Aerial crown-view tile of a tropical tree (Barro Colorado Island, Panama), acquired 20241014:
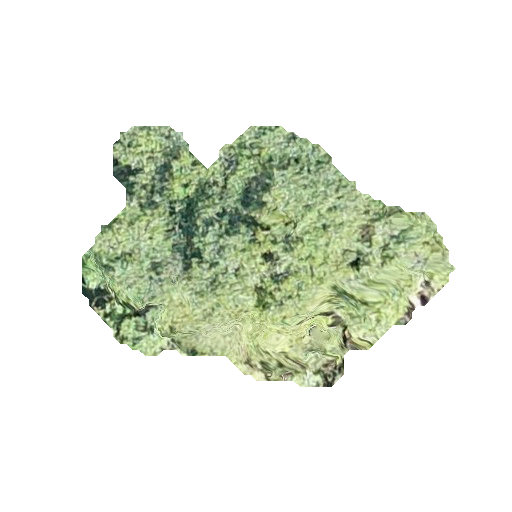
Species: Chrysophyllum cainito
GBIF accepted scientific name: Chrysophyllum cainito
Crown area: 101.728 m²